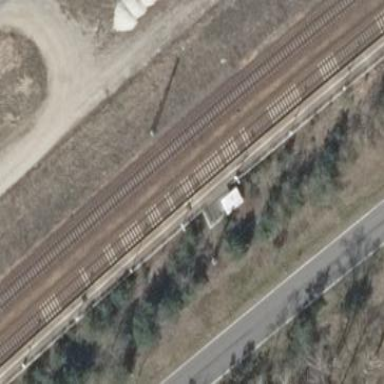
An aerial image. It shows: Platform for public transport and railway.